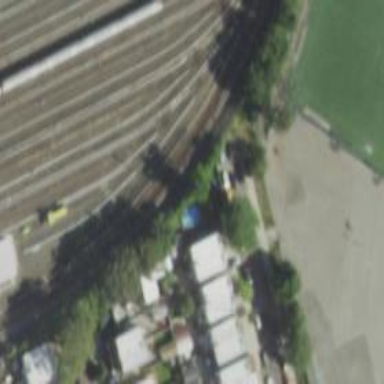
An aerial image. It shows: Yard used for servicing electrified rail. The rail is electrified from the top.